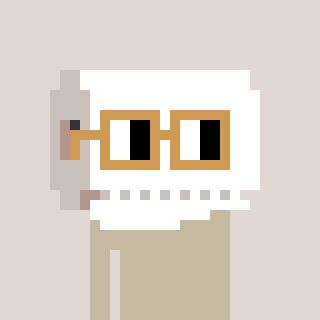
a pixel art character with square brown glasses, a toiletpaper-full-shaped head and a green-colored body on a warm background